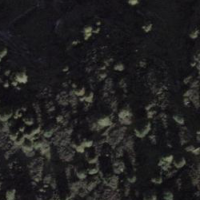
EUNIS habitat code: 43
Species observed at this site:
Alnus alnobetula